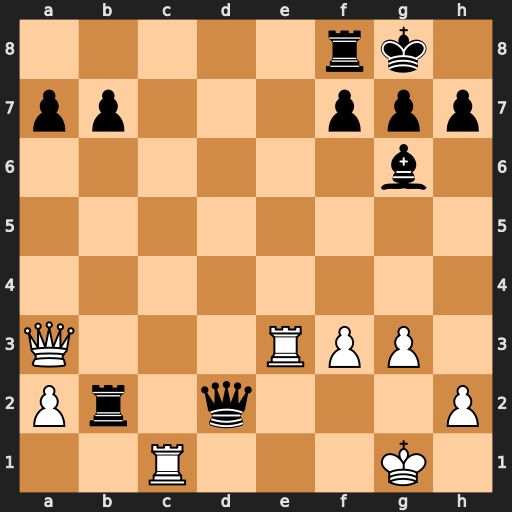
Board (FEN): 5rk1/pp3ppp/6b1/8/8/Q3RPP1/Pr1q3P/2R3K1
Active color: w
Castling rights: -
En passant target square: -
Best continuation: Qxf8+ Kxf8 Rc8+ Qd8 Rxd8#